Interaction volume radius: 5 \u00c5
Interaction volume height: 45 \u00c5
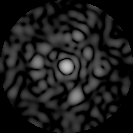
Disorder parameter: 0.8323